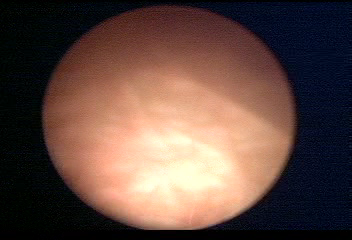
Modality: WLC
Class: Normal mucosa
Bladder cancer association: No